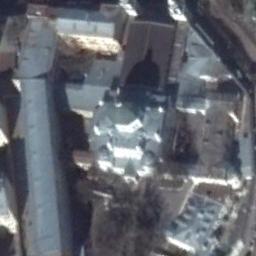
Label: church